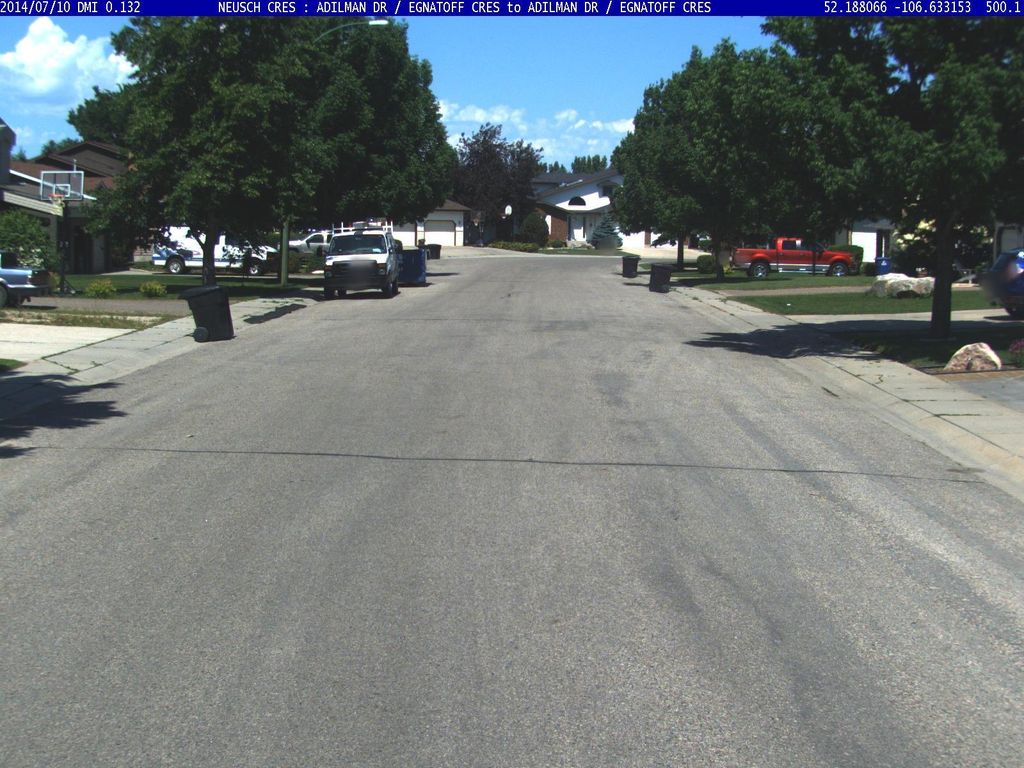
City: saskatoon